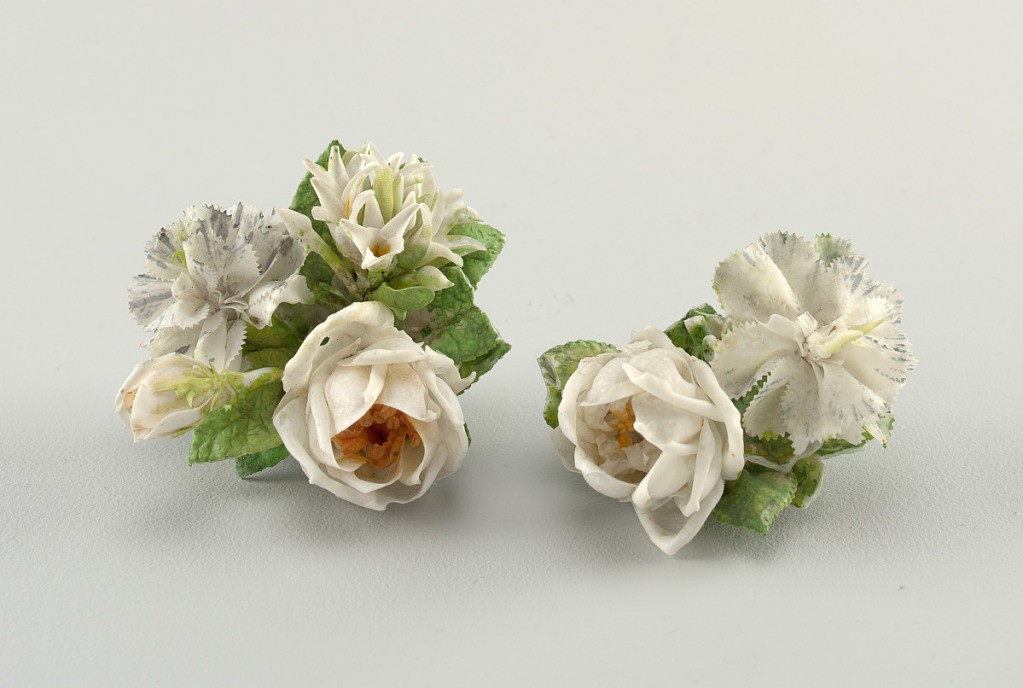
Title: Porcelain Flowers
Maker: Meissen Porcelain Manufactory, German, active from 1710 to the present
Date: ca. 1800
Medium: hard paste porcelain, vitreous enamel
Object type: flowers
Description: Clustered roses with buds and leaves.